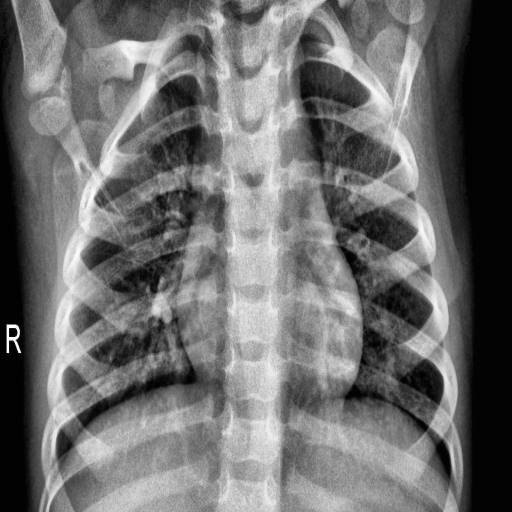
Finding: NORMAL